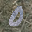
Label: 0